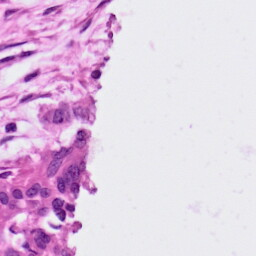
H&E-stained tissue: Ovarian